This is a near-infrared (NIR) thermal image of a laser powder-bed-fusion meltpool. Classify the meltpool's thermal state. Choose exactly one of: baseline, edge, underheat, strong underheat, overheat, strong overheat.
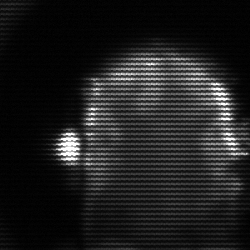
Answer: baseline